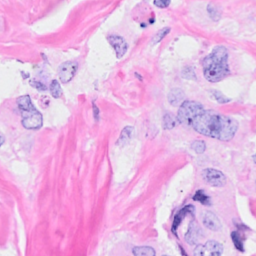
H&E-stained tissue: Breast